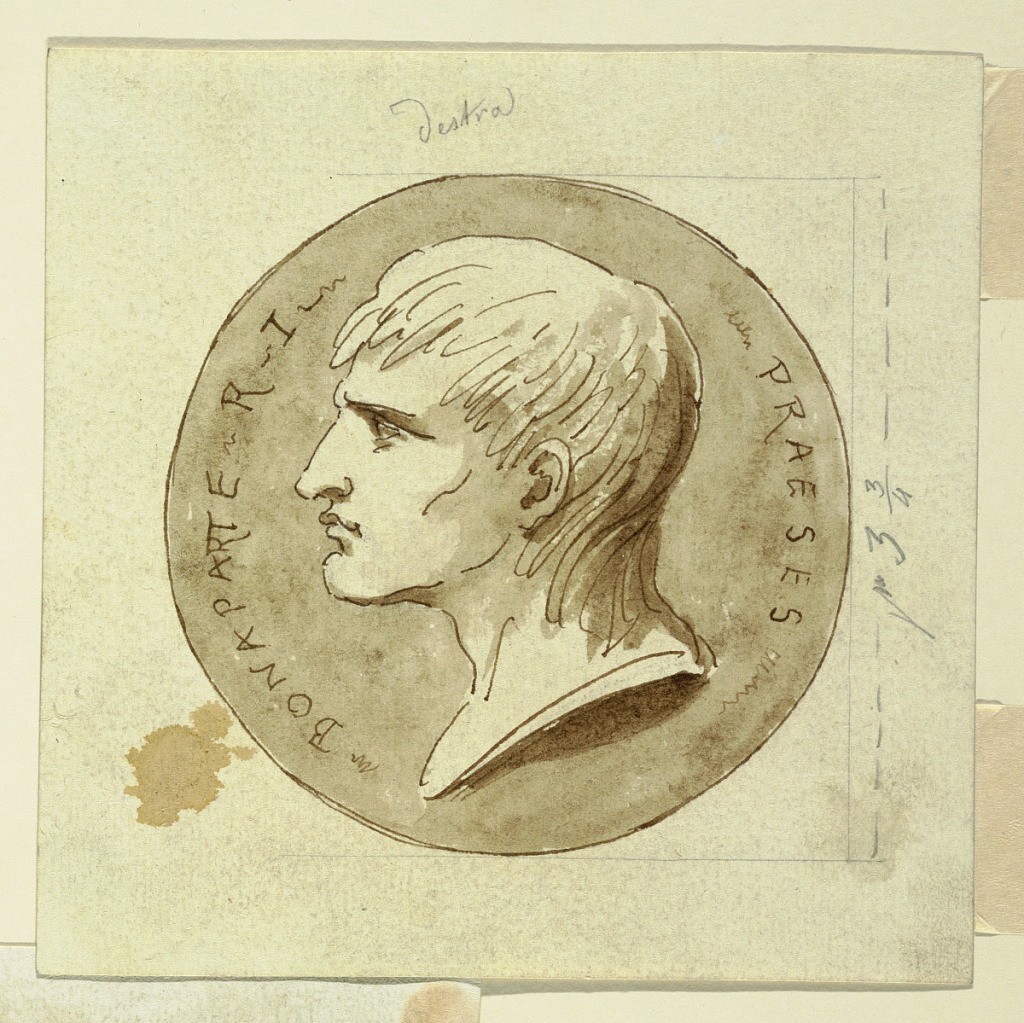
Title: A Medal of Napoleon Bonaparte as President of the Italian Republic, verso; Hebe Gives Immortality to Hercules's Charioteer
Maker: Felice Giani, Italian, 1758–1823
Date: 1802–04
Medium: Pencil. Pen. Brush. Dark brown.
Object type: Drawing
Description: Horizontal rectangle. Obverse: the head is turned toward the left. Inscription: "BONAPARTE R[eipublicae] I[talianae] PRAESES."* With pencil the length of the square with sides tangent to the medal is indicated at right as pa ("a" superscripted) 3 3/4. Above in the center the caption: "destra." On the other side is the reverse, caption written by Giani with pencil - as the other - "Ebe da l'imortalità a Origa** d'ercole." Hebe sitting embraced probably by Ares upon a couch, holds a pitcher and the bowl, from which the kneeling Hercules is drinking immortality.  In the background is the biga, with a genius holding the horse. Dimension written as at the other side.
* R - I may stand for Re d'Italia (PDM '79)
**Origa (chariot driver)
The verso may be variant for a similar subject in the palazzo Gessi, Faenza 1813 (PDM 79)
[Written on original catalogue card: Giani light source symbol in black chalk at upper right.]